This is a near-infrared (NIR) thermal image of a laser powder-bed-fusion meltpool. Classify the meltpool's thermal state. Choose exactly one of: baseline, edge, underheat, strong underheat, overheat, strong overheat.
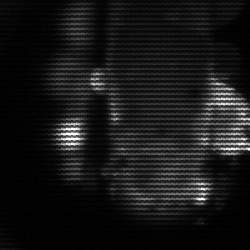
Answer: strong underheat